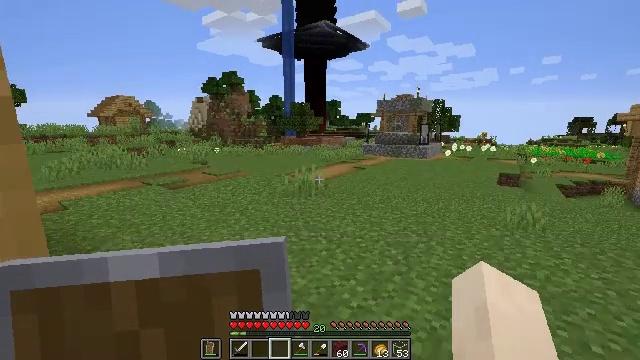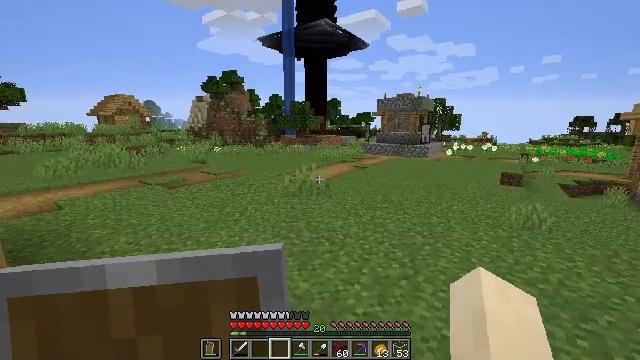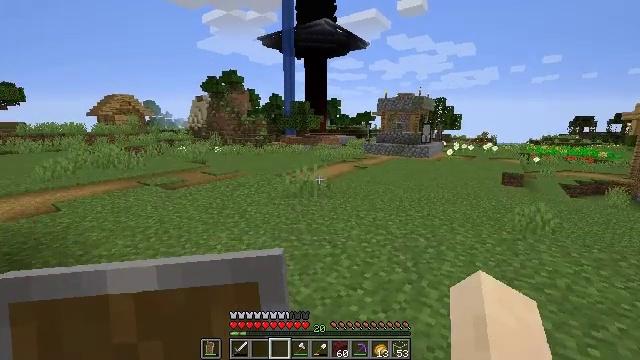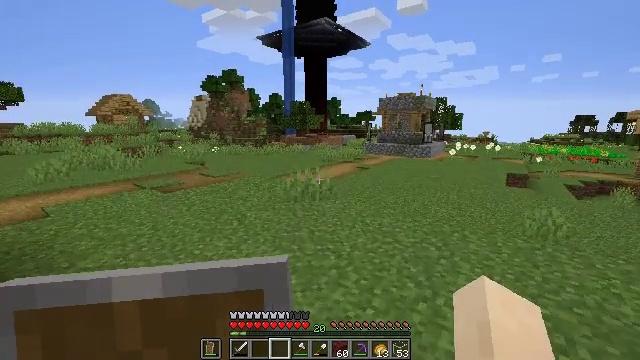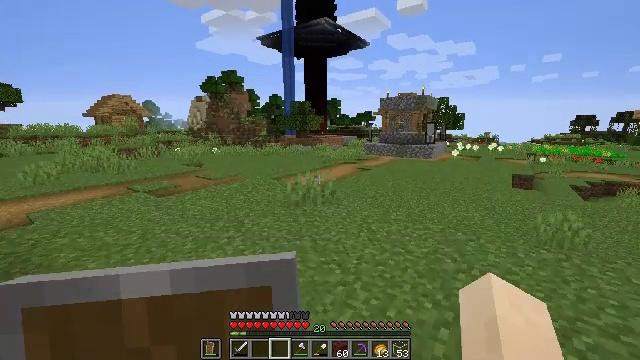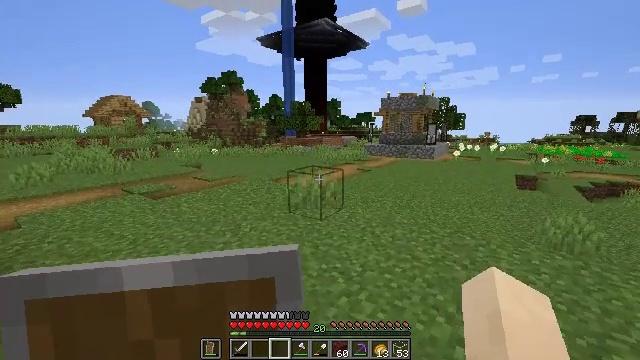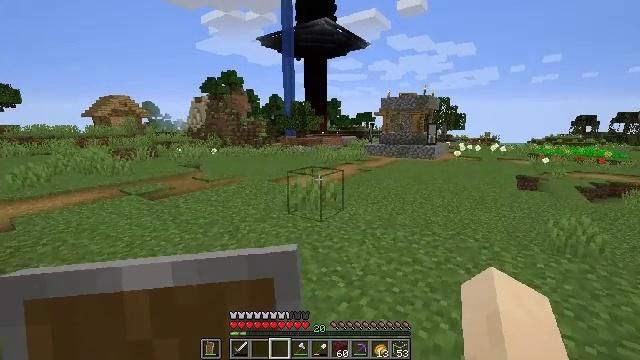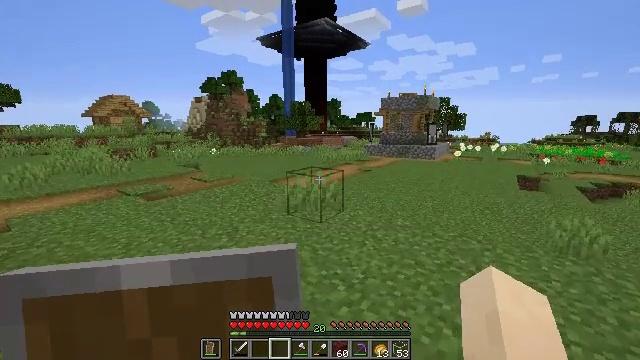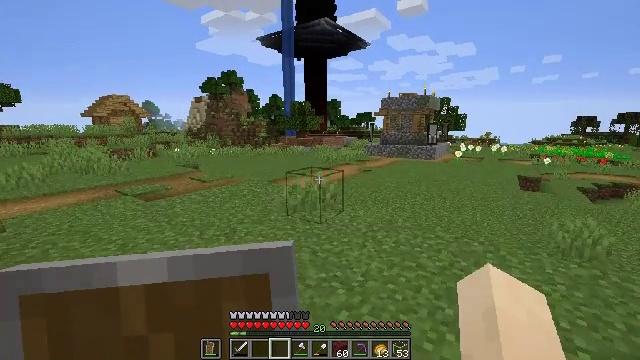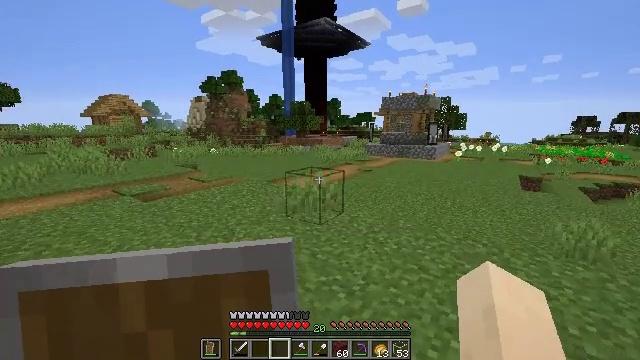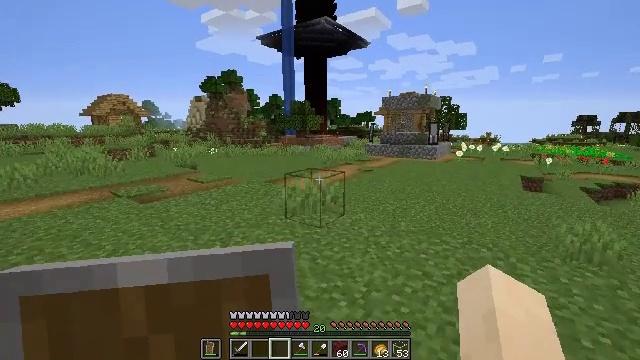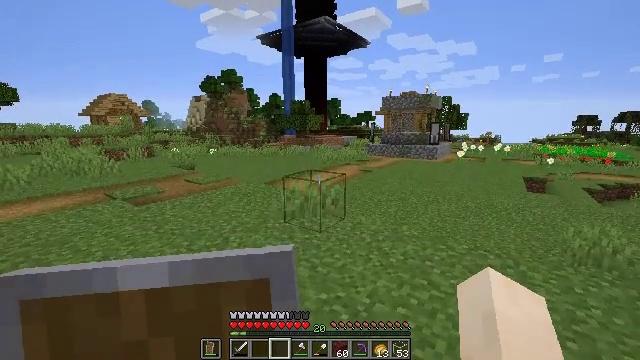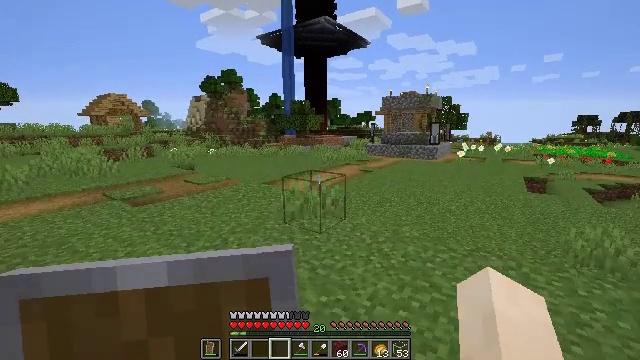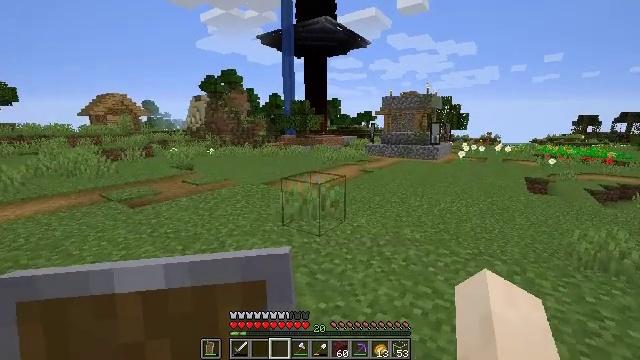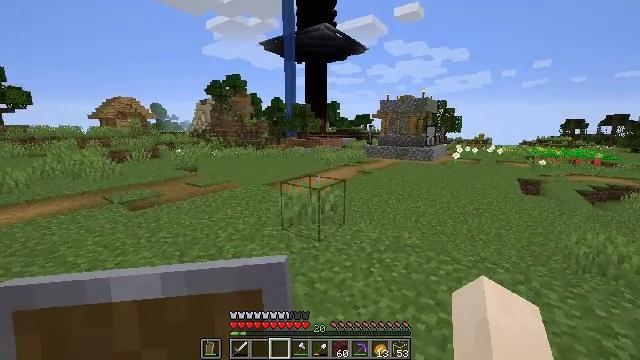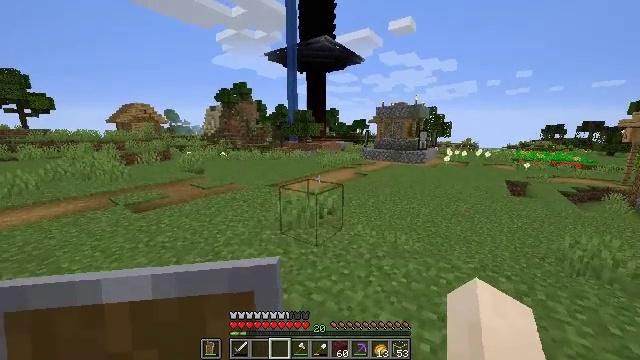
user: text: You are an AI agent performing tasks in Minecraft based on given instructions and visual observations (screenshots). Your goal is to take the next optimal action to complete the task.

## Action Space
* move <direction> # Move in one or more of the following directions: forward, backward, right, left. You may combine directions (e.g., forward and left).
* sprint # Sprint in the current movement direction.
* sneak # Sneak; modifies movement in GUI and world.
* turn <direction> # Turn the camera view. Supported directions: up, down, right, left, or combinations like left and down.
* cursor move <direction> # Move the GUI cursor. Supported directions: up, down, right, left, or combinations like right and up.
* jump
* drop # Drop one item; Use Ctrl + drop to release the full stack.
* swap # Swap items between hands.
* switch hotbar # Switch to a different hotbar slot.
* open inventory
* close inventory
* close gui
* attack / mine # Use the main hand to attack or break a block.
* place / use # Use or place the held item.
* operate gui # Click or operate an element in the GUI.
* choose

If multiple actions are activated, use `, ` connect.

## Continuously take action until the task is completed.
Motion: motion action
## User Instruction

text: Dig up some sand.
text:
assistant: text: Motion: move forward
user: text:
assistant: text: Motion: move forward
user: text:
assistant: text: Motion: move forward
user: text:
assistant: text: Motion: move forward
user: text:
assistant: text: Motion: move forward
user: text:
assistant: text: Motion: no_op
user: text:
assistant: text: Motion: no_op
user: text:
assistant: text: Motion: no_op
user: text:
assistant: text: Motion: move forward
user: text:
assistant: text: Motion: move forward
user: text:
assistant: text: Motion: no_op
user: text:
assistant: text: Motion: no_op
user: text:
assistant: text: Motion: move forward
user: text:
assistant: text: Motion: move forward
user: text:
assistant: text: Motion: move forward
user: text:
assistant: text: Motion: move forward
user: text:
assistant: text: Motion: move forward
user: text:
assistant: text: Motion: move forward
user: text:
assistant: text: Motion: move forward
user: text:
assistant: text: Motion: move forward
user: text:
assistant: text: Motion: move forward
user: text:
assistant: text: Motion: move forward
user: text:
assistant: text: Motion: move forward
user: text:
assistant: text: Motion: move forward
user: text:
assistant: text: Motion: move forward
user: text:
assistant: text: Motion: move forward
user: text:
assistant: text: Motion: move forward
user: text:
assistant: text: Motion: move forward
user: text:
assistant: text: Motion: move forward
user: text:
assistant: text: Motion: move forward